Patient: sex M, age 37
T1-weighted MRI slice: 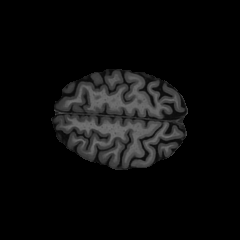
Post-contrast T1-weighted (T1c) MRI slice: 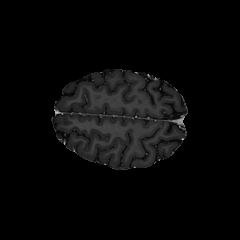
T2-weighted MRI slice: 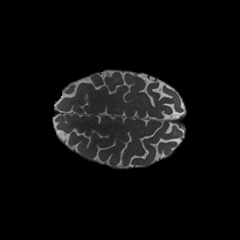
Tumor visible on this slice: no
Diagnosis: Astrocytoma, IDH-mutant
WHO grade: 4